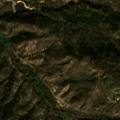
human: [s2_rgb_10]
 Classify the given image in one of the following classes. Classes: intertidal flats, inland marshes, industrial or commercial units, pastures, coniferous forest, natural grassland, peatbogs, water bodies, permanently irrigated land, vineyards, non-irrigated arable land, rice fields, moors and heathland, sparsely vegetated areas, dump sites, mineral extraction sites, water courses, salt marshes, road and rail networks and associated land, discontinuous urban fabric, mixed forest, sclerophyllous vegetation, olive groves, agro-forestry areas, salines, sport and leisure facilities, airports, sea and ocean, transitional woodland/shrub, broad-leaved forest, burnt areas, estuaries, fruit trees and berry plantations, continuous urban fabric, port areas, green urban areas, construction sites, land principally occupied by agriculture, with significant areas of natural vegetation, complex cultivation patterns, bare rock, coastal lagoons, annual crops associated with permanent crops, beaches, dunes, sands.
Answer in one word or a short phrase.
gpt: mixed forest, transitional woodland/shrub